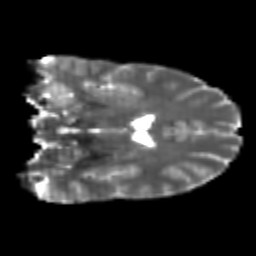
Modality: T2w
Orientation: coronal
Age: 23
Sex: male
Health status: healthy
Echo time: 0.074 s